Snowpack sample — Buffalo Mountain, Silverthorne, Colorado, USA (1/25/25, 10:11 AM MST)
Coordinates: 39.6222, -106.1139
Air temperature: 22 °F
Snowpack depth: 110 cm
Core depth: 30 cm
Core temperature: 42.8 °F
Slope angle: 12°, slope face: 102°
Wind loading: high
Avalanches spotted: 0
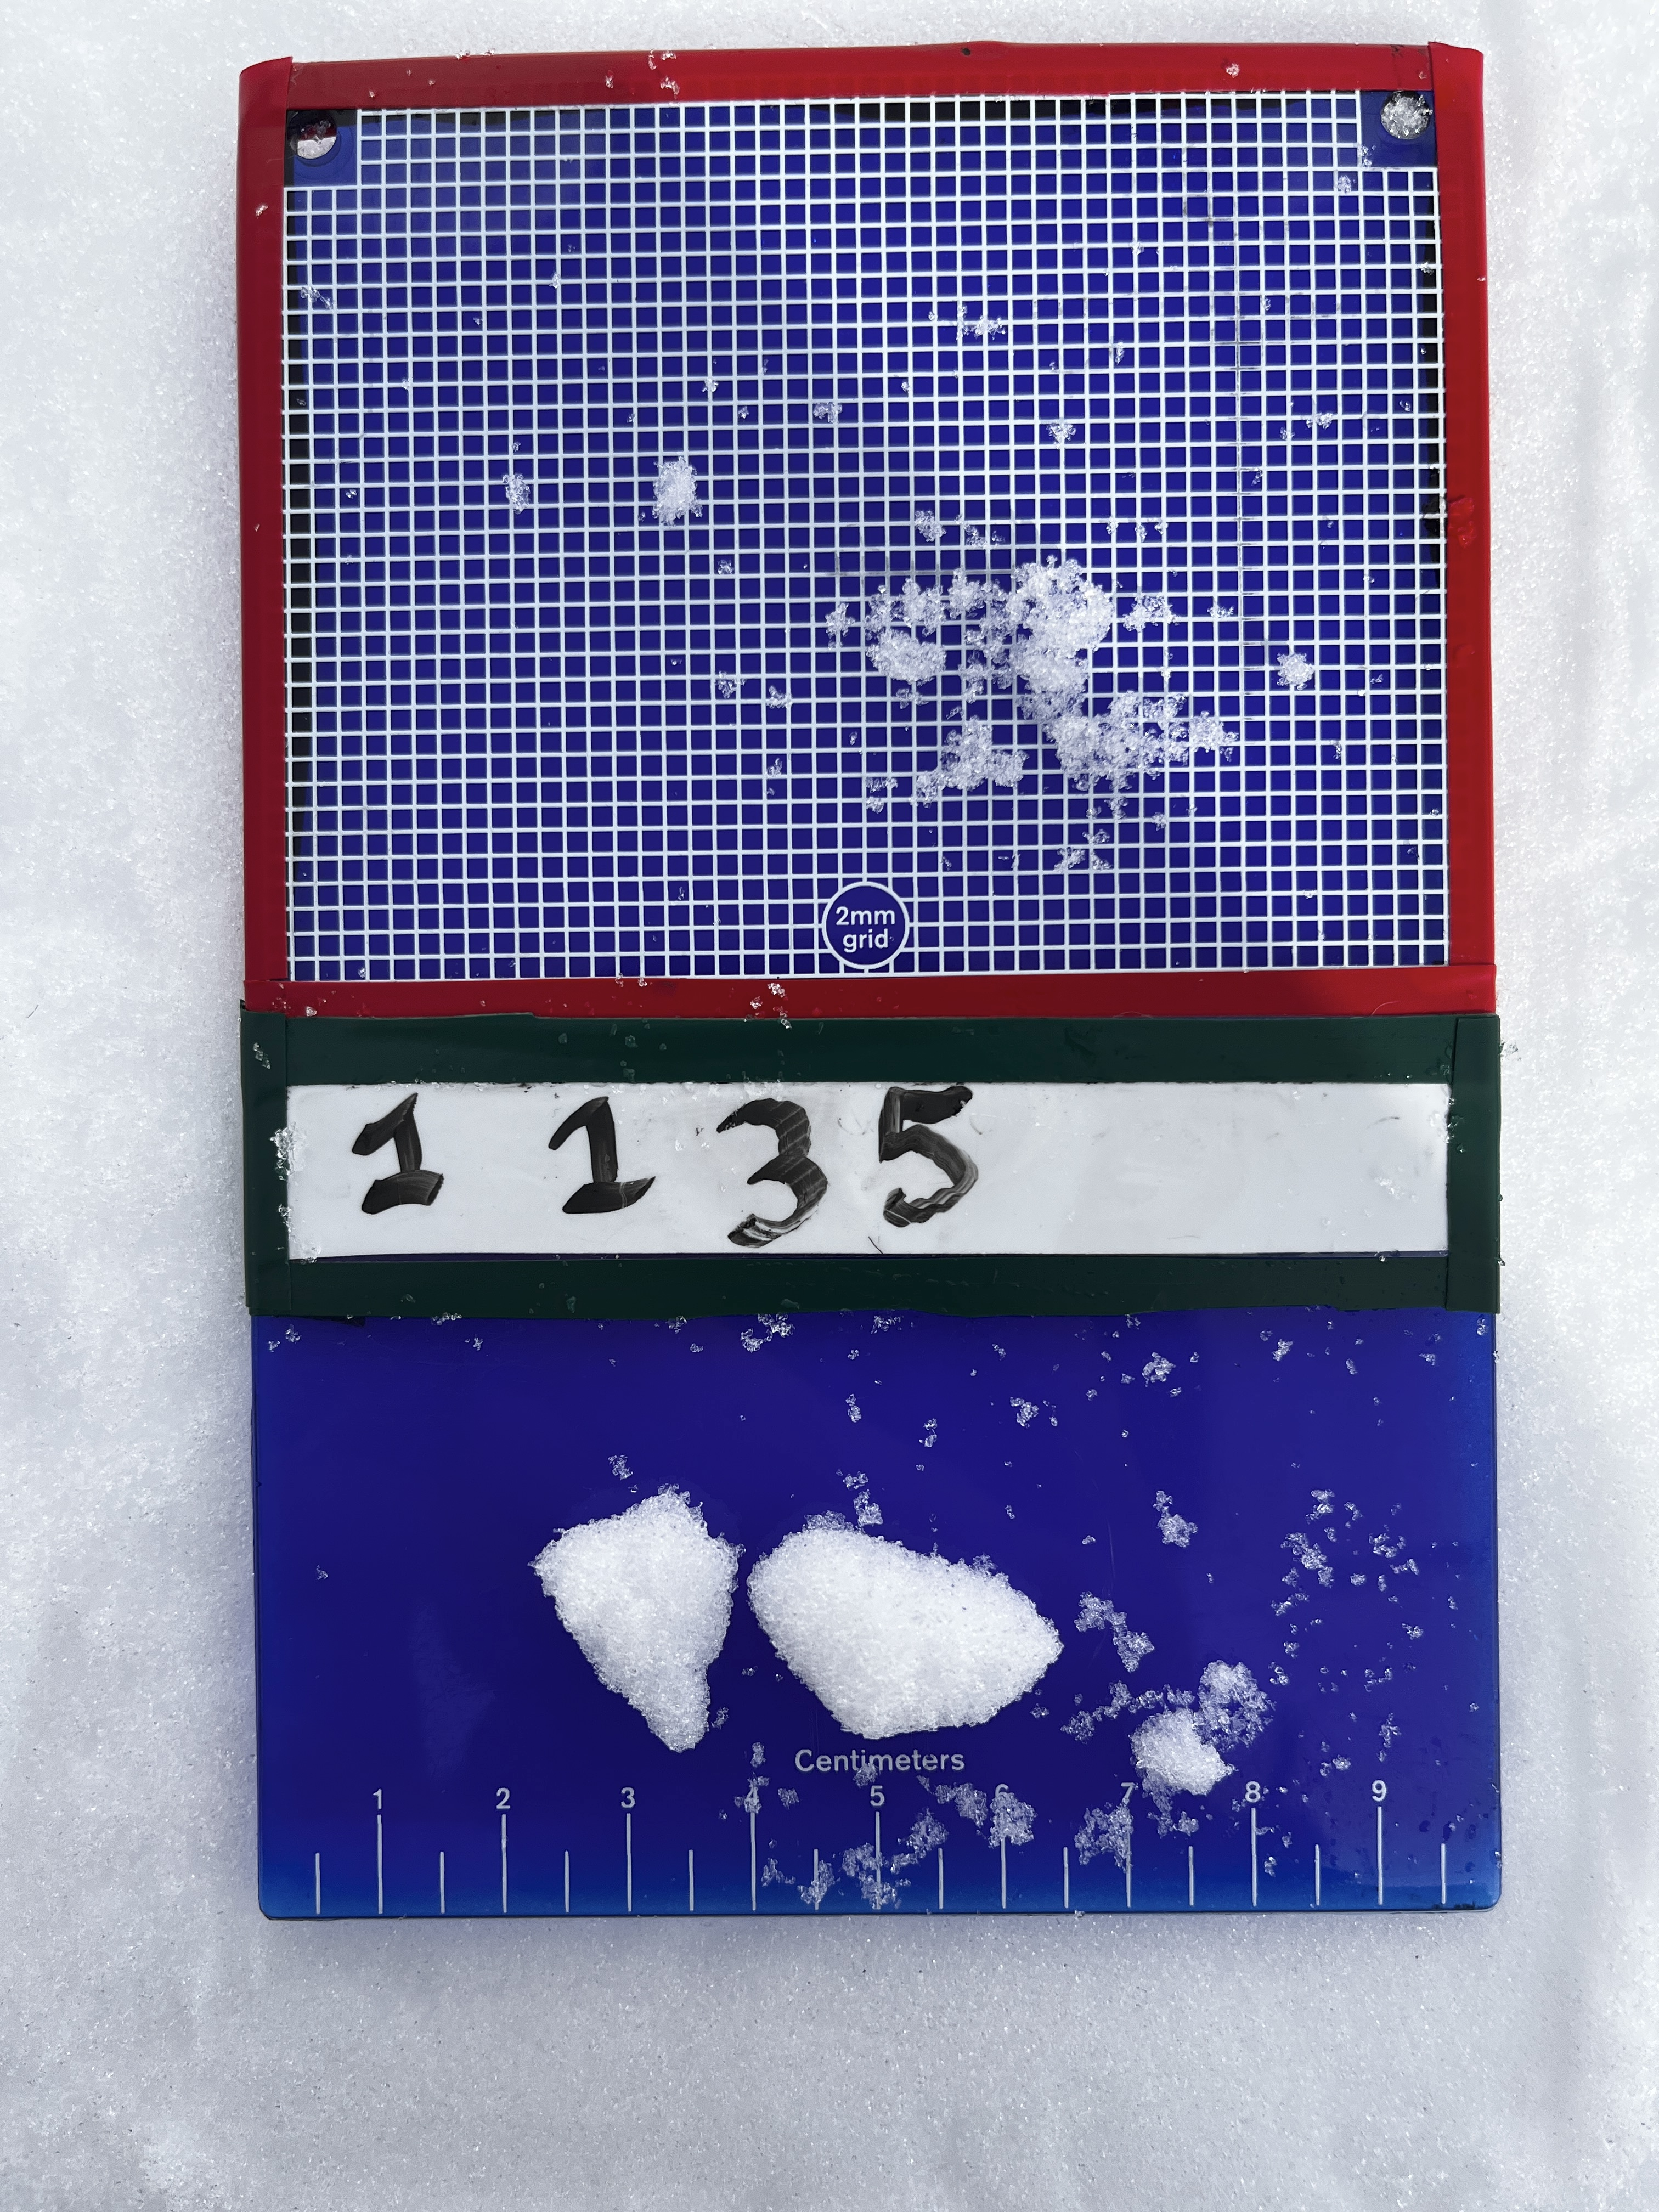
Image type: crystal_card
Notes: No avalanches nearby, collected on the outskirts of a fire break 15 meters from the treeline, on way to Buffalo and Red Mountain